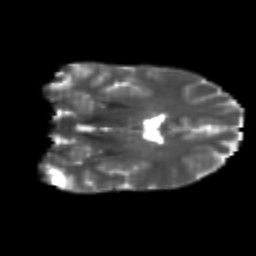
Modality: T2w
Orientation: coronal
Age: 26
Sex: female
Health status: healthy
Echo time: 0.074 s